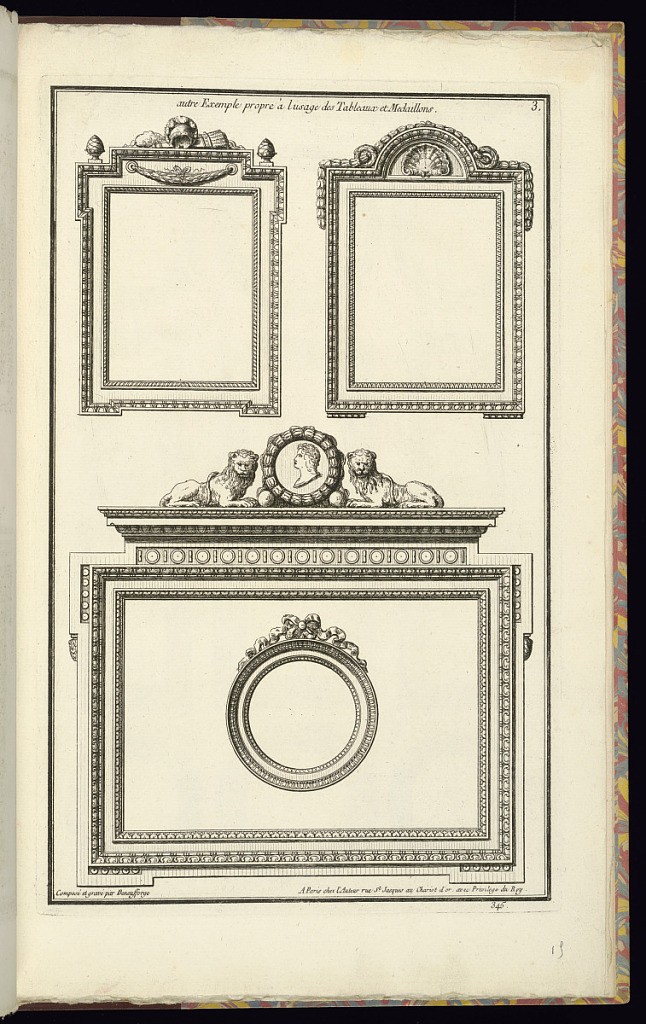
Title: autre Exemple propre à l’usage des Tableaux et Medaillons
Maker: Jean-François de Neufforge, Flemish, 1714 – 1791
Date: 1763
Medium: Etching and engraving on laid paper
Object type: Print
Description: Four designs for frames, two vertical portrait frames above, one larger rectangular landscape frame below with a smaller round frame set within, decorated with neoclassical ornament and motifs. The moldings feature repeating patterns such as lamb's tongue and gadrooning. The frames are topped with a shell, a trophy of arms and armor, a tied ribbon, and a roundel profile portrait flanked by lions, and some are draped with festoons of leaves. The plate is titled, numbered, and signed.